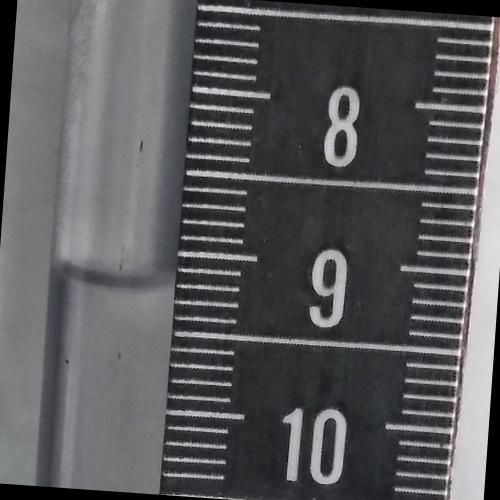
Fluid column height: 9.2 cm